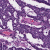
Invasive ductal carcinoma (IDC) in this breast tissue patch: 1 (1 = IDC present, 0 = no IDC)